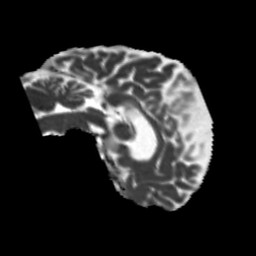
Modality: MD
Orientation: sagittal
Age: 49
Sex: male
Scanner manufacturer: siemens
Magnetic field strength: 3 T
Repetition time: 5.25 s
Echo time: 0.08 s